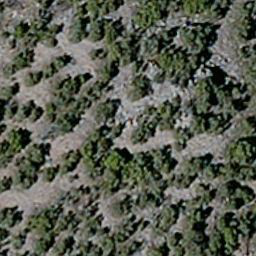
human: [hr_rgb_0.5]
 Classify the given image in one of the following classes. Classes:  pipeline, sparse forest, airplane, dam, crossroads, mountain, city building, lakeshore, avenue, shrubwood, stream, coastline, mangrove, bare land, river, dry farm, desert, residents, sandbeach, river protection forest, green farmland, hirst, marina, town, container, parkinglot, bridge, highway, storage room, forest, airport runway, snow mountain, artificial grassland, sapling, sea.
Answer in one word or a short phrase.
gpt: sparse forest